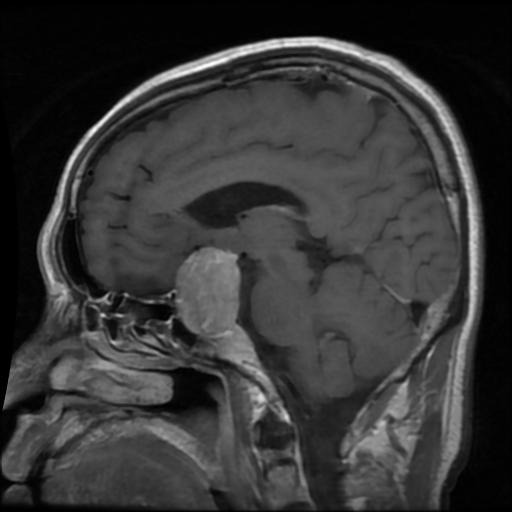
Label: pituitary